【题型】选择题　【知识点】平面几何　【难度】easy
如图所示，已知矩形 $ABCD$ 的边 $AB = 3\text{cm}$，$AD = 4\text{cm}$。若以点 $A$ 为圆心作 $\odot A$，使 $B$，$C$，$D$ 三点中至少有一个点在圆内，且至少有一点在圆外，则 $\odot A$ 的半径 $r$ 的取值范围是（\quad ）

A. $3<r<4$ \quad B. $4<r<5$ \quad C. $3<r<5$ \quad D. $4<r\leq5$
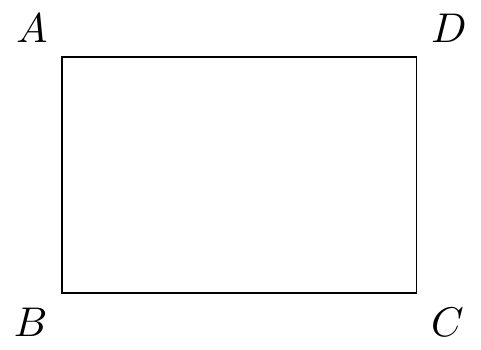
【解答】
解：连接 $AC$，

$\because$ 矩形 $ABCD$ 中，$AB = 3$，$AD = 4$，

$\therefore BC = AD = 4$，

$\therefore AC = \sqrt{AB^2 + BC^2} = 5$，

$\because$ 以点 $A$ 为圆心作 $\odot A$，使 $B$，$C$，$D$ 三点中至少有一个点在圆内，且至少有一点在圆外，

$\therefore \odot A$ 的半径 $r$ 的取值范围是：$3 < r < 5$。

故选：C。
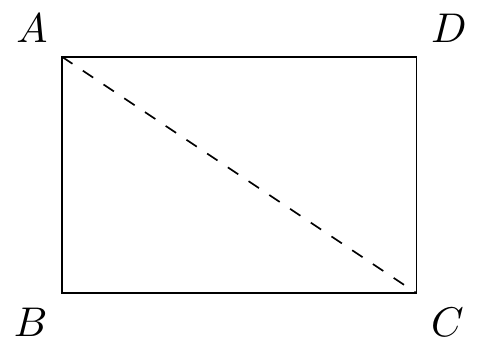